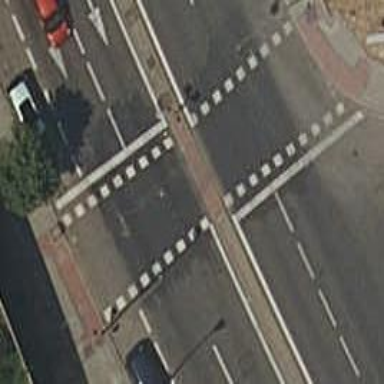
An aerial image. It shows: Crossing with traffic signals.